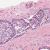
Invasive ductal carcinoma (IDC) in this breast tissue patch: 0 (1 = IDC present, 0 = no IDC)